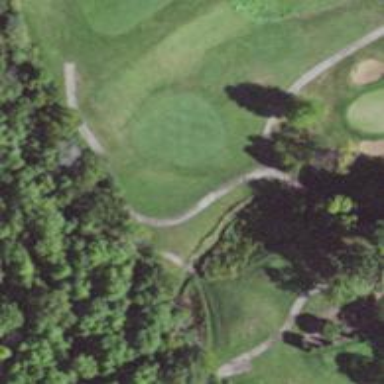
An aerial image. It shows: Pathway for golfing.